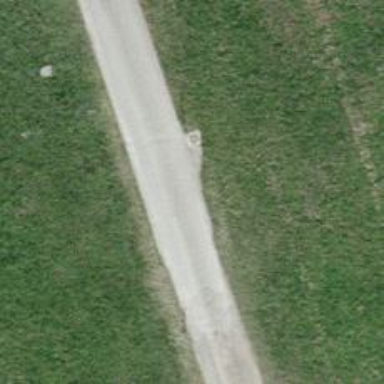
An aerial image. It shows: Pebblestone track with grade2 tracktype.